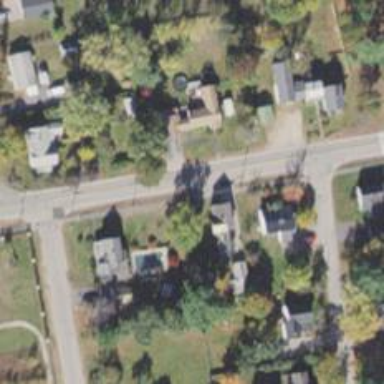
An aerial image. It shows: Neighborhood.